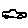
Label: car